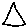
Label: triangle